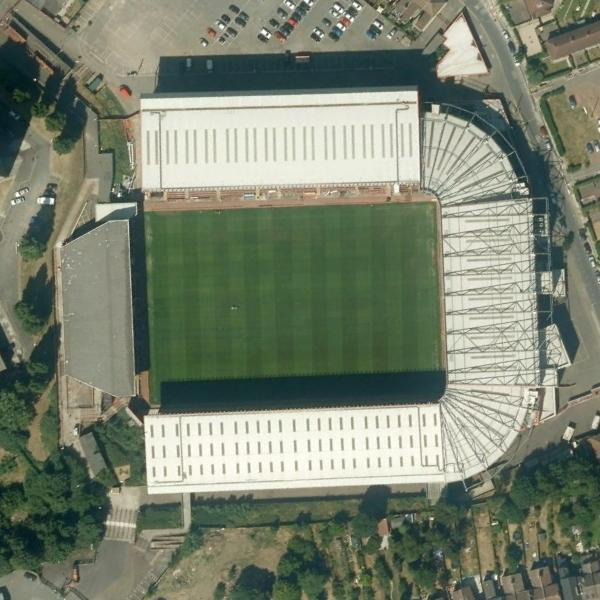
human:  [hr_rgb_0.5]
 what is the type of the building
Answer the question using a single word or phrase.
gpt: stadium